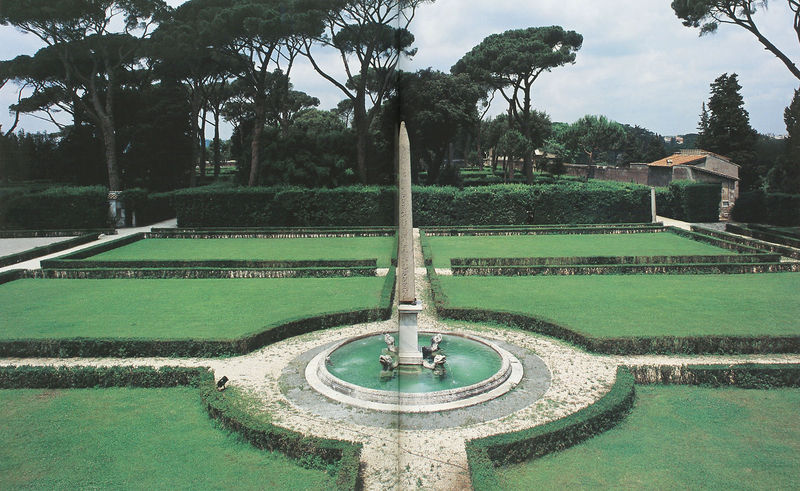
Titel: Villa Medici in Rom
Künstler: Annibale Lippi
Standort: Rom, Villa Medici (EU - I - Latium)
Schlagwörter: wolken, bäume, grün, frankreich, gebäude, gras, haus, park, rasen, weg, wege, brunnen, rund, garten, italien, süden, französisch, foto, skulpturen, obelisk, pinien, rotunde, buchsbaum, hecken, gartenkunst, barrockgarten